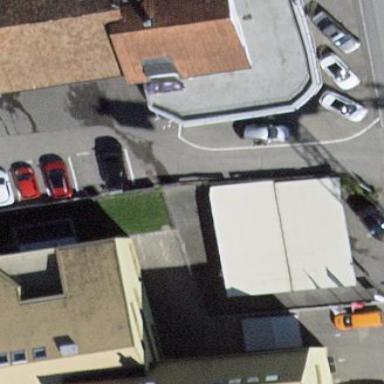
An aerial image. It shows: Building.